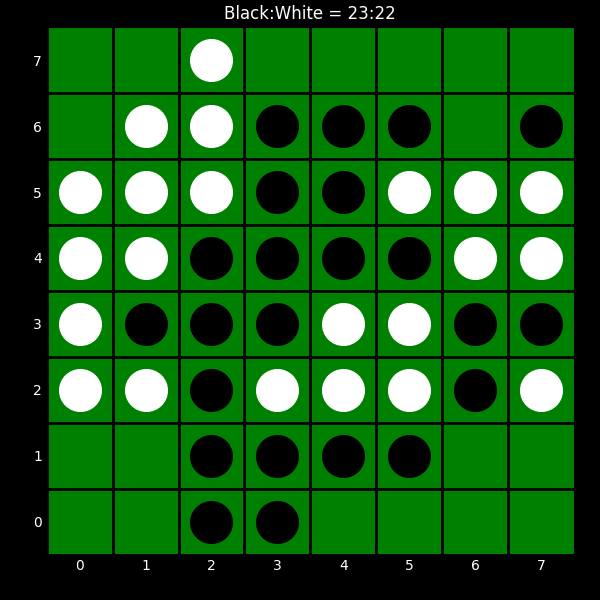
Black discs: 23
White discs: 22